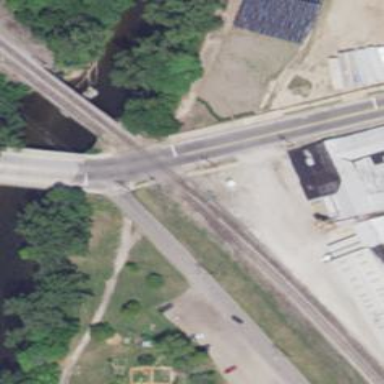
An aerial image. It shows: Railway crossing.